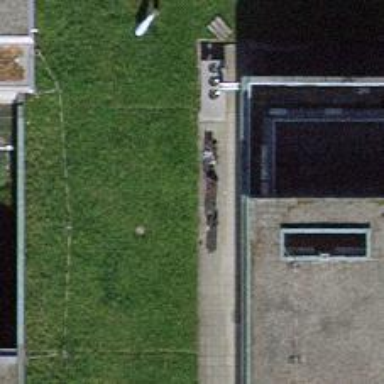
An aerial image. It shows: Cafe.